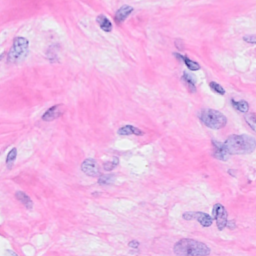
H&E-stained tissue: Breast